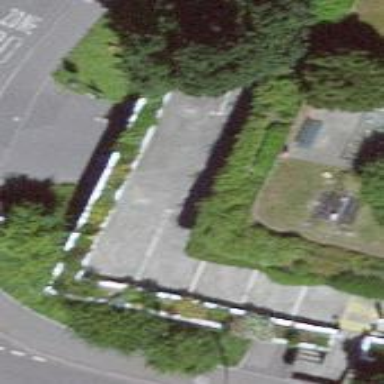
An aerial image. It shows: Parking entrance.